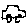
Label: car